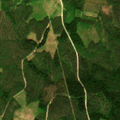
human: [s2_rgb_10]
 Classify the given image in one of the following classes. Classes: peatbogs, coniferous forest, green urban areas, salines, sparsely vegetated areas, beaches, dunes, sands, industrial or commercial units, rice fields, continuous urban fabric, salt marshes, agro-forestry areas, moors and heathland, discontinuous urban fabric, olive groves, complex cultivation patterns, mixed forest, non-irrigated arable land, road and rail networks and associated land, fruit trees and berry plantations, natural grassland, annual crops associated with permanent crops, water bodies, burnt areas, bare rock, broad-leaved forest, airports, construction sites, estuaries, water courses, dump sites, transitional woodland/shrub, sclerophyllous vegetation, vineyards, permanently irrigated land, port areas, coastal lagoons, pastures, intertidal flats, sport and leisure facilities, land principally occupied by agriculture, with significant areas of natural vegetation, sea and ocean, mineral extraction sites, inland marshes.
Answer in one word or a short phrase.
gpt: coniferous forest, transitional woodland/shrub